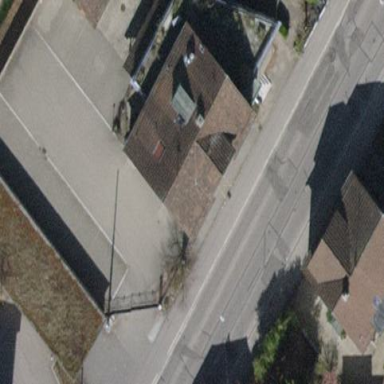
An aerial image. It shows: Building with tile roof.